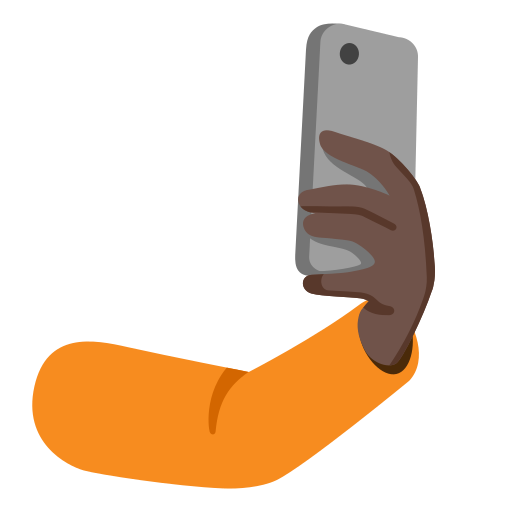
Emoji: 🤳🏿